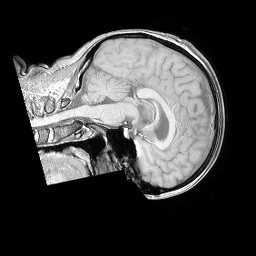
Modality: T1w
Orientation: sagittal
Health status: ill
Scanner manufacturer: philips
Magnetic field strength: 3 T
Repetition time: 0.3787 s
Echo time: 0.002908 s